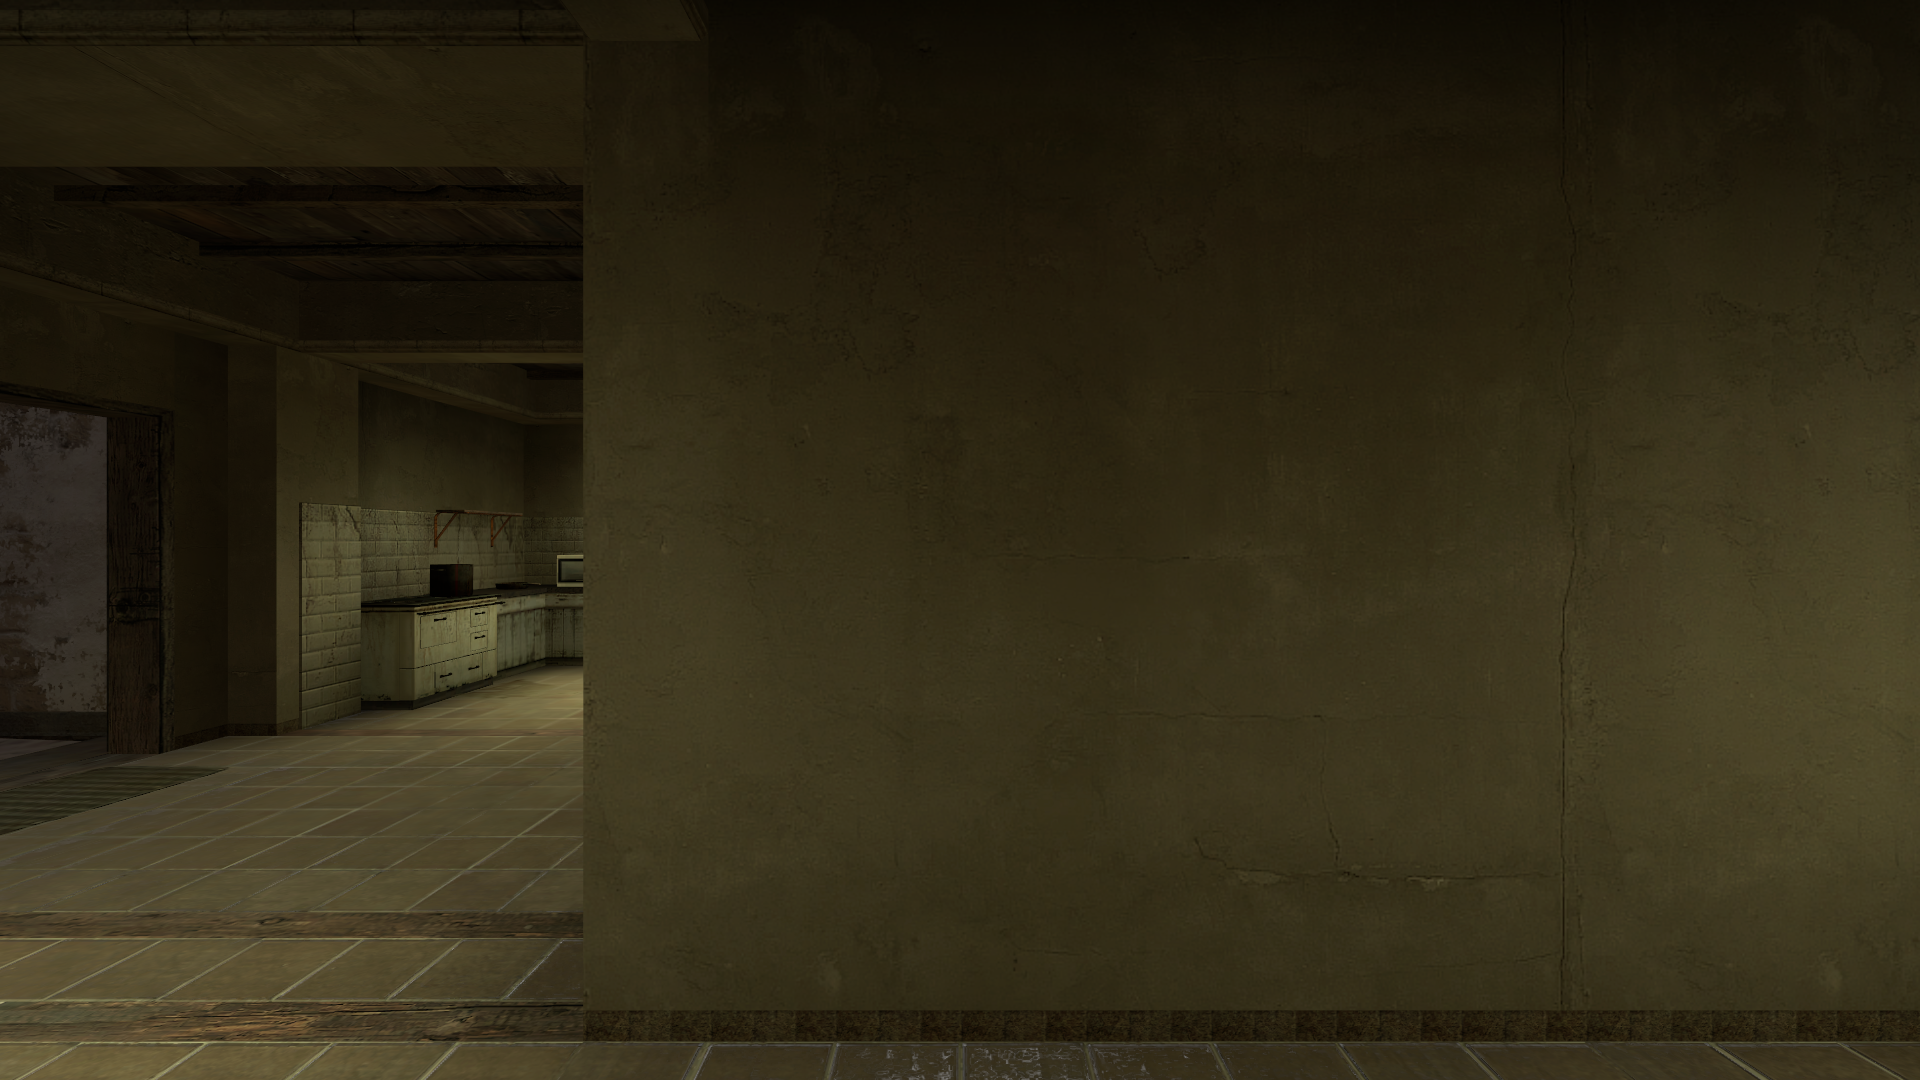
Map: de_mirage